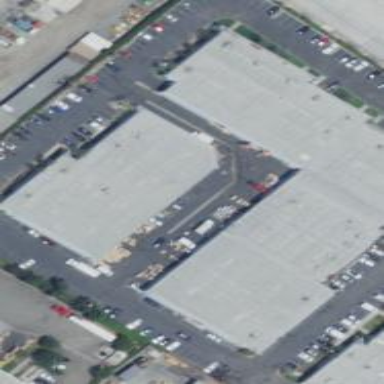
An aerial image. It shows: Warehouse building.